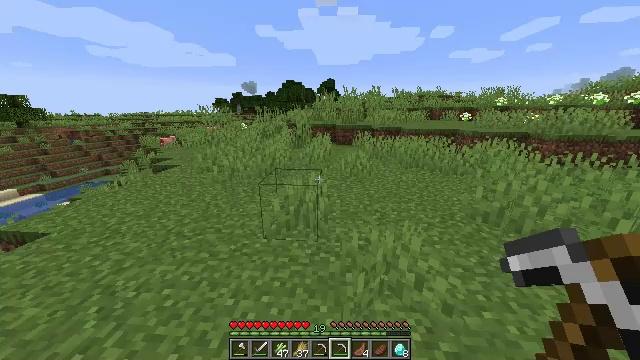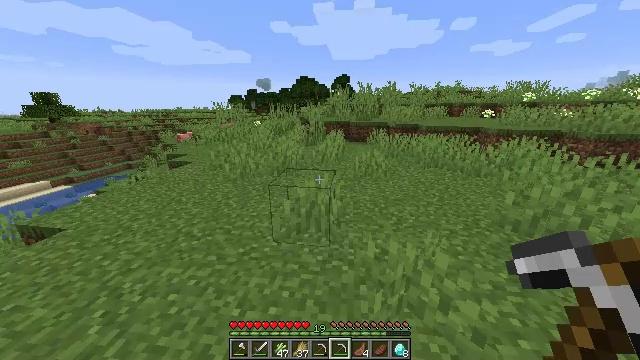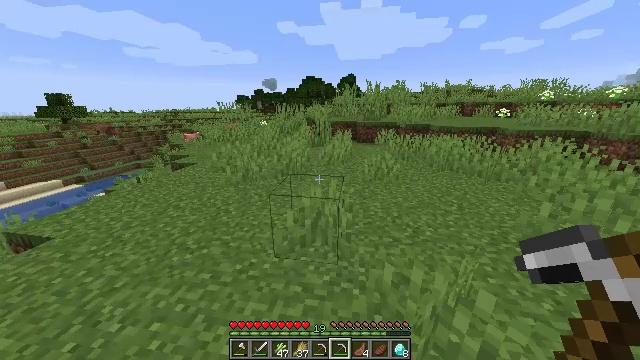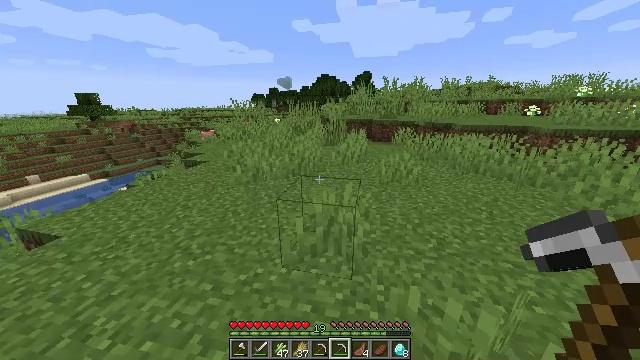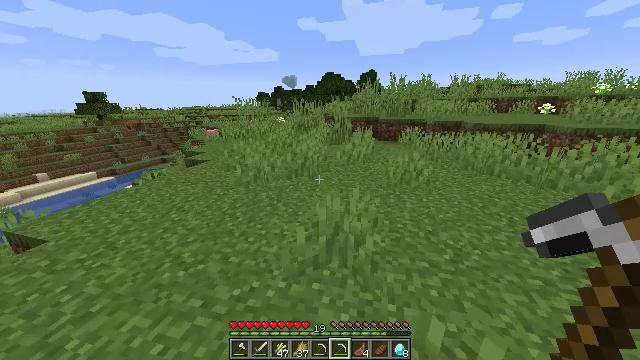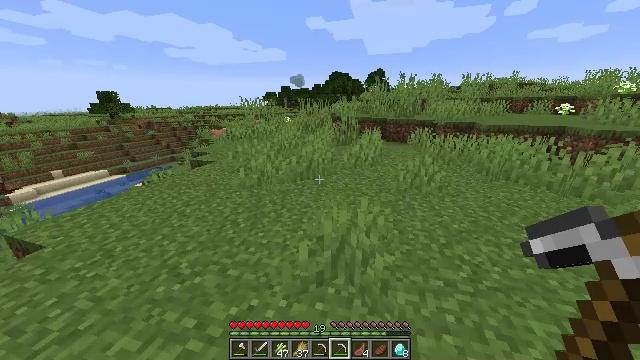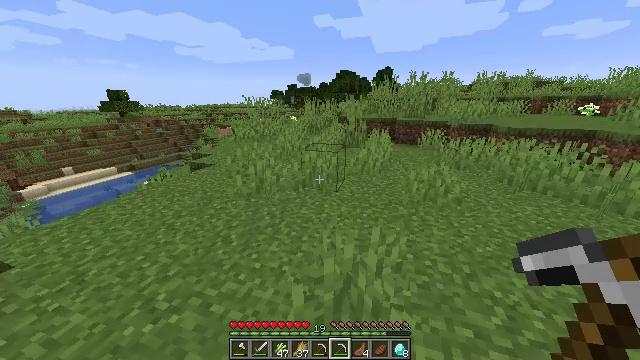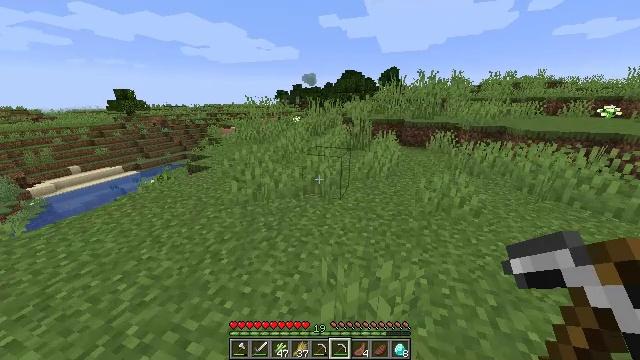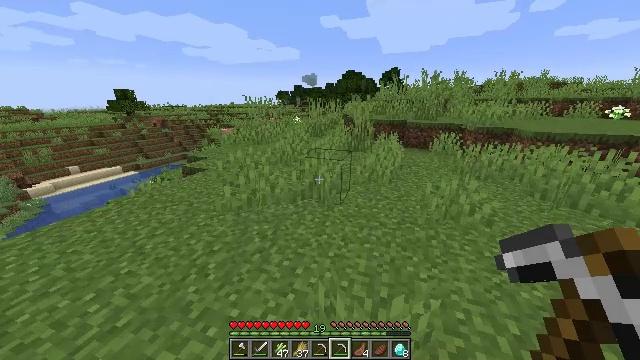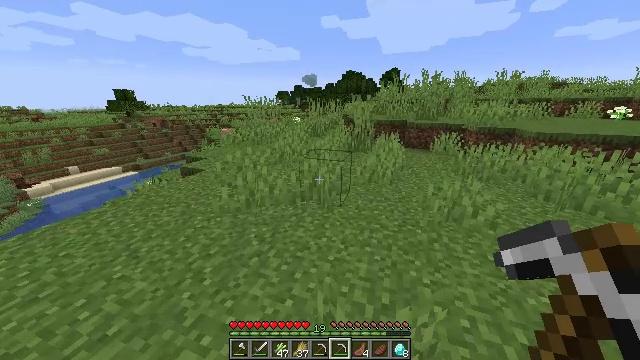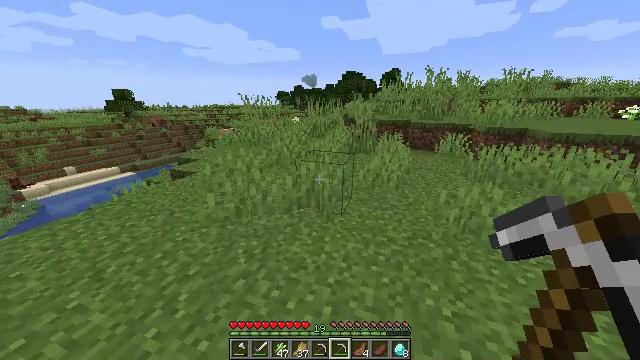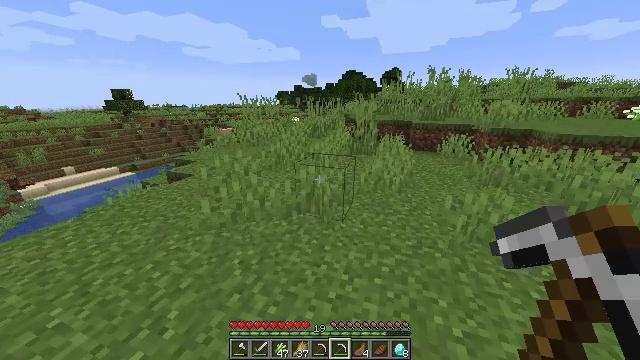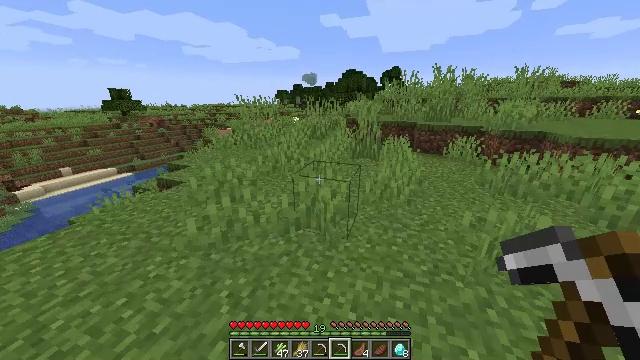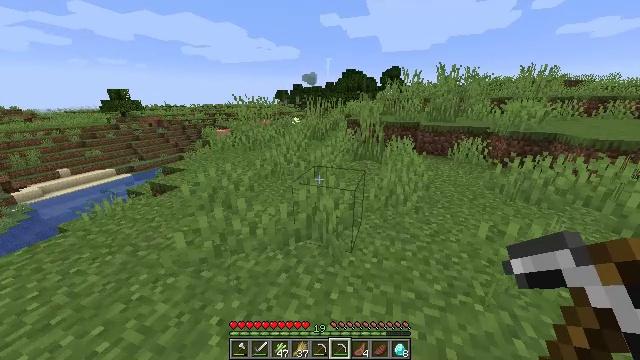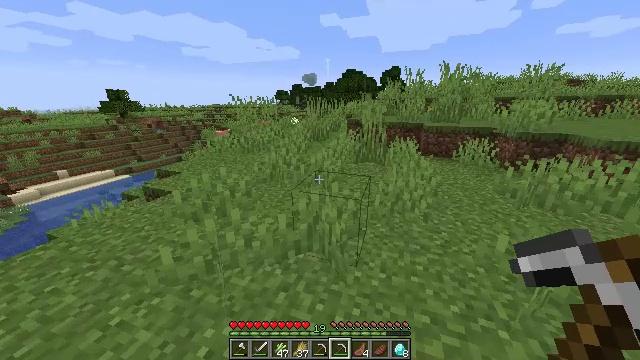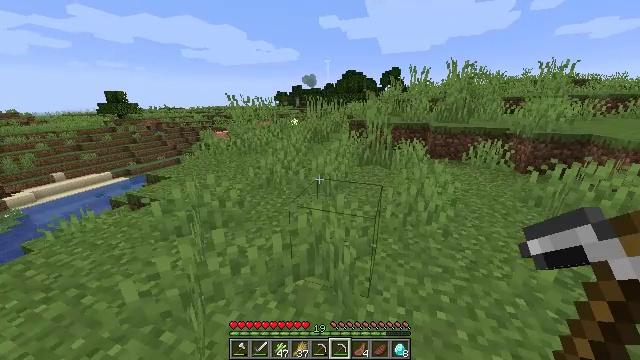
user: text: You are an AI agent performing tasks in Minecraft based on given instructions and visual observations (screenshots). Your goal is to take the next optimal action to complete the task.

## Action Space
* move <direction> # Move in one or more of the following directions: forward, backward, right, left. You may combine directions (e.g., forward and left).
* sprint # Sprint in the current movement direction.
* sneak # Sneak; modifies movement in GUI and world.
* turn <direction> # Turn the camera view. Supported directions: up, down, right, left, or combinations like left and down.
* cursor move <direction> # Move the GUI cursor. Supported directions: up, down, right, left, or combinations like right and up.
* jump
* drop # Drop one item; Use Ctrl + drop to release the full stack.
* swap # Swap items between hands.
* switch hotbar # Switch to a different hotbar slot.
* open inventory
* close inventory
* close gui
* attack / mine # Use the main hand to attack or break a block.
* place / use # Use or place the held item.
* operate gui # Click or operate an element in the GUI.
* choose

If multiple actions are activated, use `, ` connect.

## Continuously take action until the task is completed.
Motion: motion action
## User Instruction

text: Mine the bee nest.
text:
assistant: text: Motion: move forward, sprint, turn left
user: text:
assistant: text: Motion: move forward, sprint, turn left
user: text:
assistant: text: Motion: move forward, sprint, turn left
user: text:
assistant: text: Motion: move forward, sprint, turn left
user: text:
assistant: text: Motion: move forward, sprint, turn left
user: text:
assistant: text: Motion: move forward, sprint, turn left
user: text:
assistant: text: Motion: move forward, sprint, turn left
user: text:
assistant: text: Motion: move forward, sprint
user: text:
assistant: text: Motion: move forward, sprint
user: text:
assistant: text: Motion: move forward, sprint
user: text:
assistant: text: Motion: move forward, sprint
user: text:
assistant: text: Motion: move forward, sprint
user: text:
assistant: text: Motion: move forward, sprint
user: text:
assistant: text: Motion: move forward, sprint
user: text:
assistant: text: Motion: move forward, sprint
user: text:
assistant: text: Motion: move forward, sprint
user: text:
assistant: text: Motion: move forward, sprint
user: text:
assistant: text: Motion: move forward, sprint
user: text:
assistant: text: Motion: move forward, sprint
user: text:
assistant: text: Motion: move forward, sprint
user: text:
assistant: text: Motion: move forward, sprint
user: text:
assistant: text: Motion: move forward, sprint
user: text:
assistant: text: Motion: move forward, sprint
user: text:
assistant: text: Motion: move forward, sprint
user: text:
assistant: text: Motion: move forward, sprint
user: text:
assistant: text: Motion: move forward, sprint
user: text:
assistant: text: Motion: move forward, sprint
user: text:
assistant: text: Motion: move forward, sprint
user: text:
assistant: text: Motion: move forward, sprint
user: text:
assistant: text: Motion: move forward, sprint